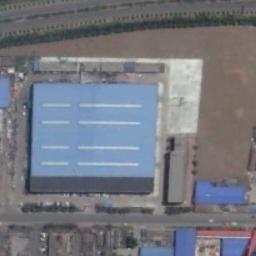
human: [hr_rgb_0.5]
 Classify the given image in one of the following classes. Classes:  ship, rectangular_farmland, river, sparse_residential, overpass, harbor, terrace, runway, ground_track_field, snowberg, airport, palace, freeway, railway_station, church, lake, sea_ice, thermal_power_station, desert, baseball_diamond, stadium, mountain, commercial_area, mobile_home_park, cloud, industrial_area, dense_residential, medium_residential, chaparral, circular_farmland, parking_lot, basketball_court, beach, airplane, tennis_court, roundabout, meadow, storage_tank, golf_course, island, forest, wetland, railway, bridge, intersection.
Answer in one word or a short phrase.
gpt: industrial_area